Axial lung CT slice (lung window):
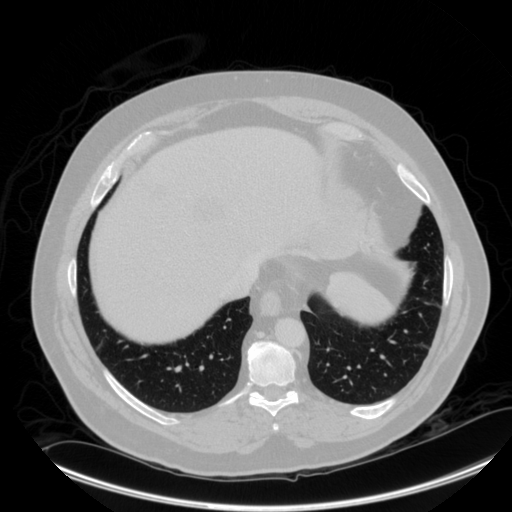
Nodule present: no